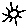
Label: sun